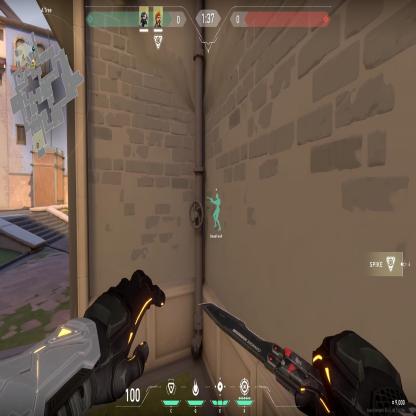
Label: teammate